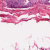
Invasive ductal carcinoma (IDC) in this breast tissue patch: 0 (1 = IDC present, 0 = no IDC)